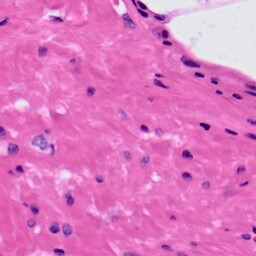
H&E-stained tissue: Prostate